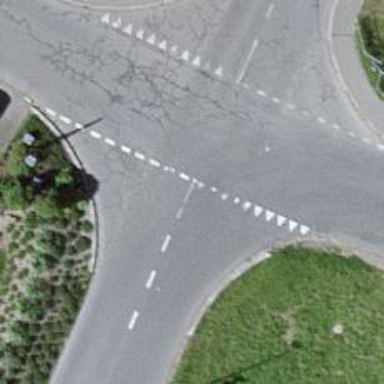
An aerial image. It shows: Road with "give way" sign.